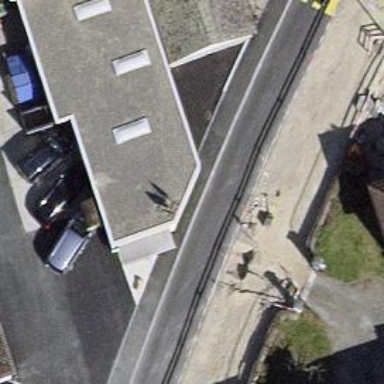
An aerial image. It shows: Secondary road with asphalt surface and sidewalks on both sides.